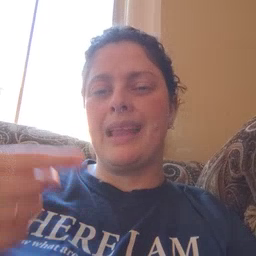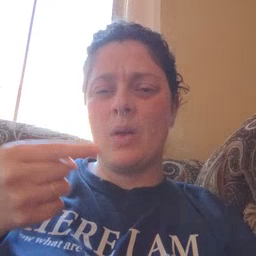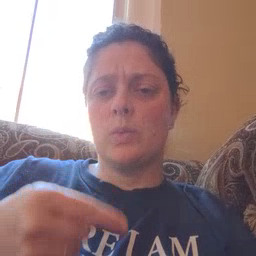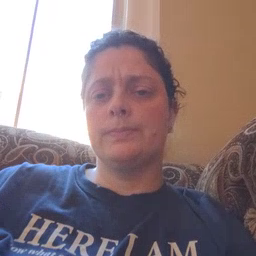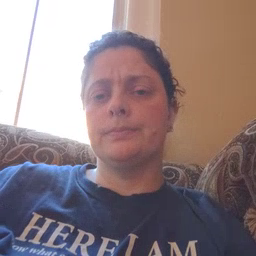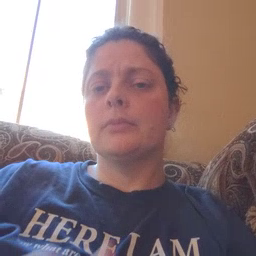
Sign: owie